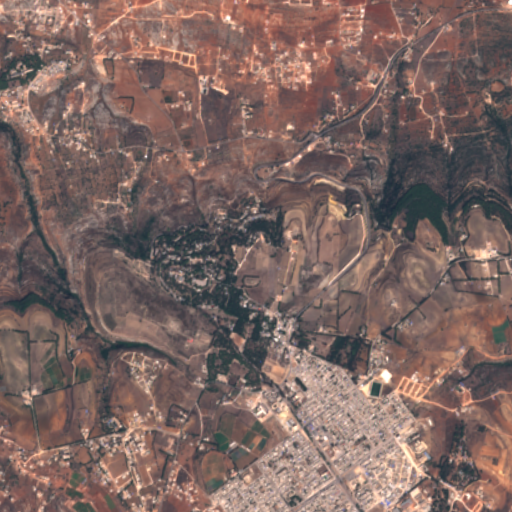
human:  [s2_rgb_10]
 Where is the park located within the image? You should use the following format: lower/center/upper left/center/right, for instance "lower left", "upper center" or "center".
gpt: The park is located in the lower of the image.
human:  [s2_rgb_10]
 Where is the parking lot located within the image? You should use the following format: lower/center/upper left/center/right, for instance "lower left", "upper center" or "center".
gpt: The parking lot is located in the lower right of the image.
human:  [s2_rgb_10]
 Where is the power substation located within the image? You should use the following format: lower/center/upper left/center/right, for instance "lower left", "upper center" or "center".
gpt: The power substation is located in the upper right of the image.
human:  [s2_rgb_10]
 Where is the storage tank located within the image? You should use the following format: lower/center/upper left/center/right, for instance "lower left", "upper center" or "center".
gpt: The storage tank is located in the lower center of the image.
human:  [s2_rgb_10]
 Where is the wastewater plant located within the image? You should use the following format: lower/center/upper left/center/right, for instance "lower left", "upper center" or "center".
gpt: The wastewater plant is located in the lower right of the image.
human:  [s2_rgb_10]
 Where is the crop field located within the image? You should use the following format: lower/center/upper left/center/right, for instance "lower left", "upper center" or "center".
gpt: There is no crop field in the image.